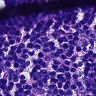
Metastatic tissue present: no